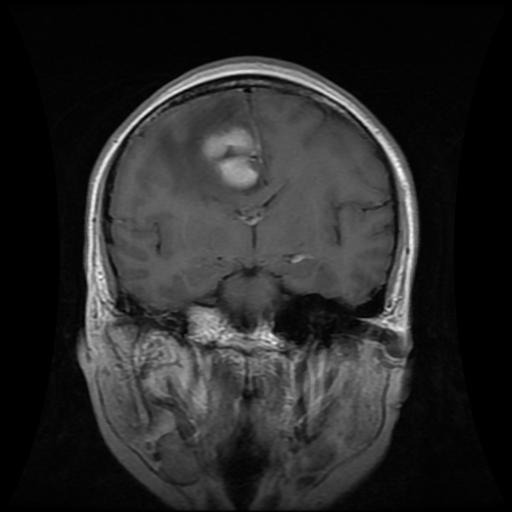
Label: meningioma